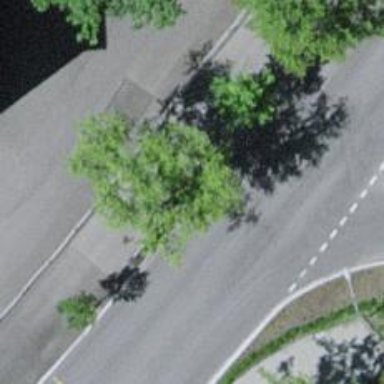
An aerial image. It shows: Bus stop with platform for public transport.